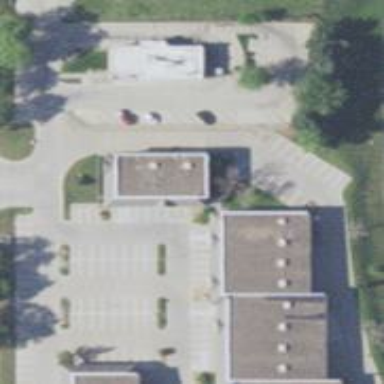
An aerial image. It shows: Post office.